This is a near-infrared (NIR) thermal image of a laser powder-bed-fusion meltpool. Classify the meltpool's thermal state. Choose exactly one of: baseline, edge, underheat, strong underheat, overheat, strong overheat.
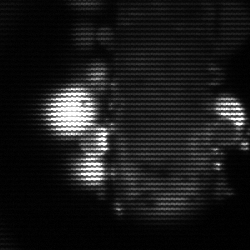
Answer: strong underheat